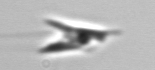
Label: Chrysochromulina_lanceolata